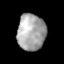
Tissue: lung
Cell type: Others
Senescence score: 0.2199
Nuclear area (px): 1005
Mean DAPI intensity: 167.078